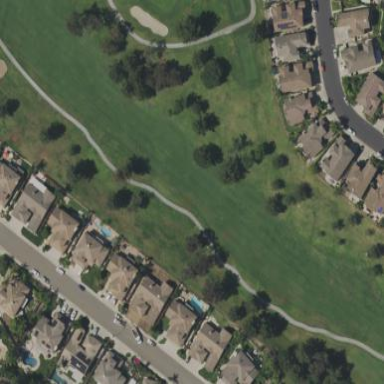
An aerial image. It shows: Golf fairway surrounded by grass.